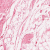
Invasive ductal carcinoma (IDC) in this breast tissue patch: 0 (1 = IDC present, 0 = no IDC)